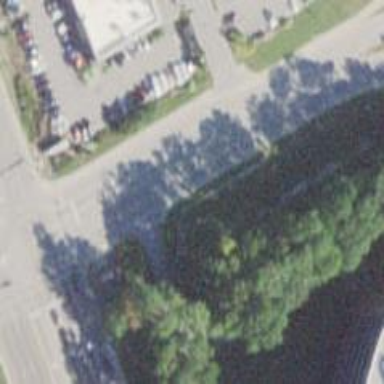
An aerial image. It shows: Uncontrolled footway crossing with lines marking the way.